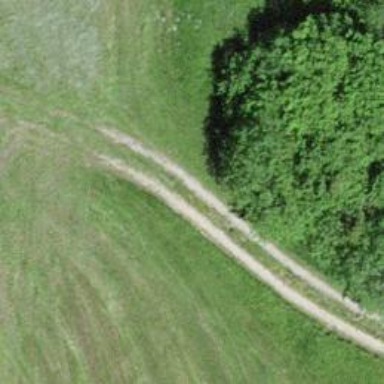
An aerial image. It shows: Unpaved track road.